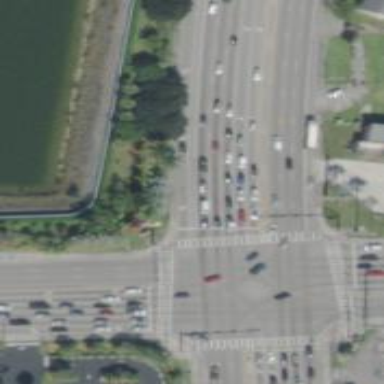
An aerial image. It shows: Marked road crossing.